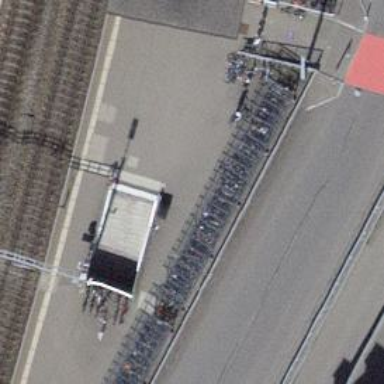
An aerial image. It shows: Bicycle parking area near clothing store.